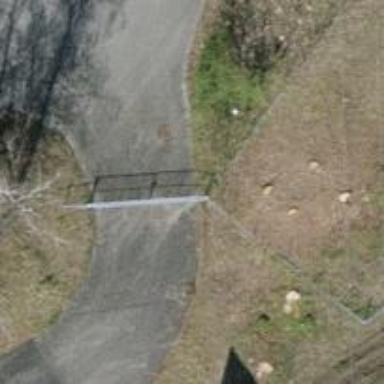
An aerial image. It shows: Gate.